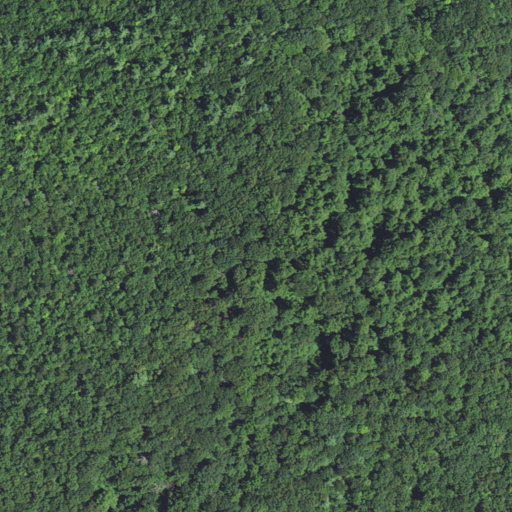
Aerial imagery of mountain in North Carolina named Johnnys Knob containing deciduous forest, mixed forest, and evergreen forest